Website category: restaurant
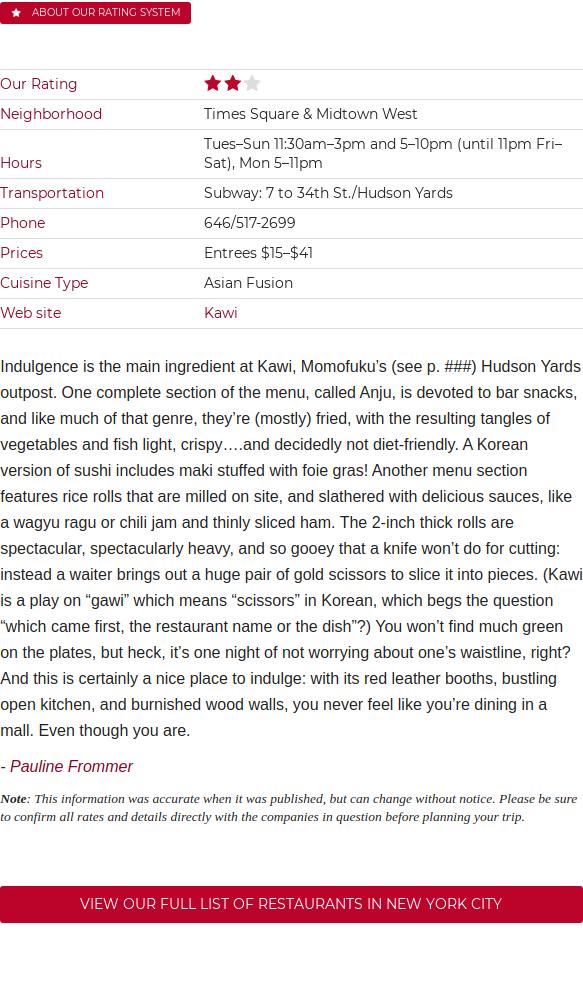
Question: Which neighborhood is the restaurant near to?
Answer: Times Square & Midtown West

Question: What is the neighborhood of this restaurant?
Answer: Times Square & Midtown West

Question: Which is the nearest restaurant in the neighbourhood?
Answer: Times Square & Midtown West

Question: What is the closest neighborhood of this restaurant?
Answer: Times Square & Midtown West

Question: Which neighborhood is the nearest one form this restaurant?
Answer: Times Square & Midtown West

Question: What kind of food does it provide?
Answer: Asian Fusion

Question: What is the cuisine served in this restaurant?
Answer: Asian Fusion

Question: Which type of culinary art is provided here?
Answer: Asian Fusion

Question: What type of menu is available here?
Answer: Asian Fusion

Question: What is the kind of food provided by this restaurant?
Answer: Asian Fusion

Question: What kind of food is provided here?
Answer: Asian Fusion

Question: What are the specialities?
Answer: Asian Fusion

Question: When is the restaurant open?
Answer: TuesSun 11:30am3pm and 510pm (until 11pm FriSat), Mon 511pm

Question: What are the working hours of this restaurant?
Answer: TuesSun 11:30am3pm and 510pm (until 11pm FriSat), Mon 511pm

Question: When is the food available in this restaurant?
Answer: TuesSun 11:30am3pm and 510pm (until 11pm FriSat), Mon 511pm

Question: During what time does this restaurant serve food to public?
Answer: TuesSun 11:30am3pm and 510pm (until 11pm FriSat), Mon 511pm

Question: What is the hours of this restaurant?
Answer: TuesSun 11:30am3pm and 510pm (until 11pm FriSat), Mon 511pm

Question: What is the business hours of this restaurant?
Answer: TuesSun 11:30am3pm and 510pm (until 11pm FriSat), Mon 511pm

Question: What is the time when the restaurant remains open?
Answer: TuesSun 11:30am3pm and 510pm (until 11pm FriSat), Mon 511pm

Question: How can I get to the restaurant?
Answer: Subway: 7 to 34th St./Hudson Yards

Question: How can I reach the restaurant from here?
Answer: Subway: 7 to 34th St./Hudson Yards

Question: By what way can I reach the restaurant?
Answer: Subway: 7 to 34th St./Hudson Yards

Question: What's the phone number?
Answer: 646/517-2699

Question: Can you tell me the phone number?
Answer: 646/517-2699

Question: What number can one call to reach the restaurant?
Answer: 646/517-2699

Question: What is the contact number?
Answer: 646/517-2699

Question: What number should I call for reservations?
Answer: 646/517-2699

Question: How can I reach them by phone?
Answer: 646/517-2699

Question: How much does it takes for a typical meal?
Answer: Entrees $15$41

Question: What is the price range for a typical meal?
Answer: Entrees $15$41

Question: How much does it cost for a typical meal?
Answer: Entrees $15$41

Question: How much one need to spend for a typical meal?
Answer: Entrees $15$41